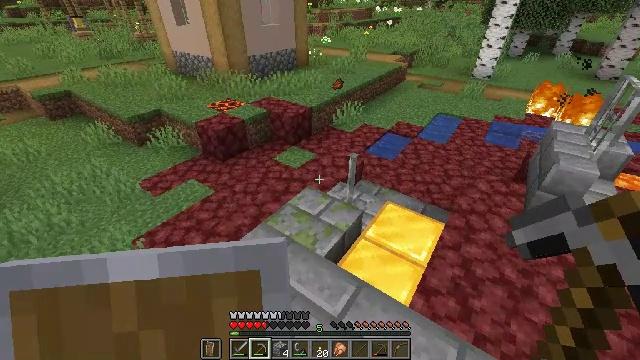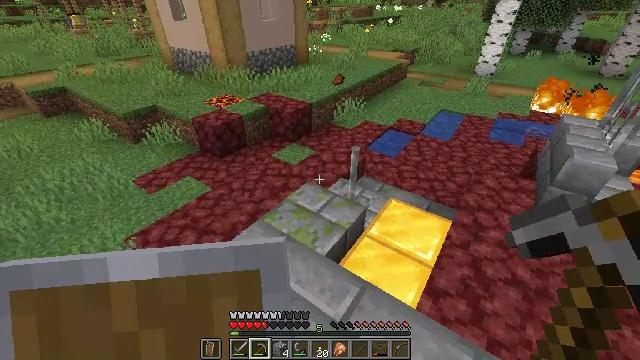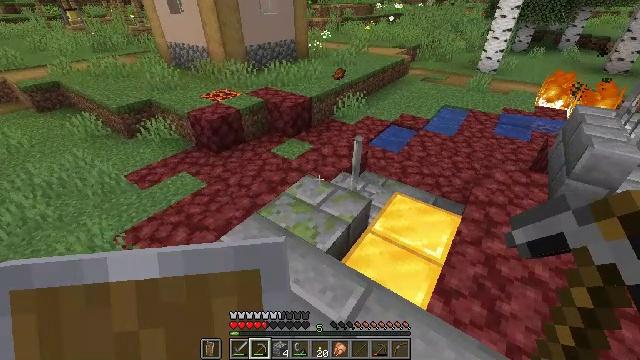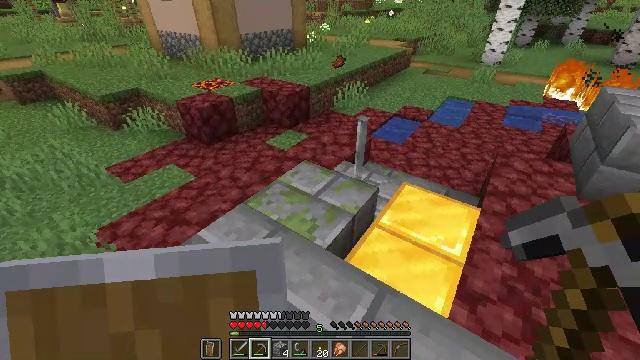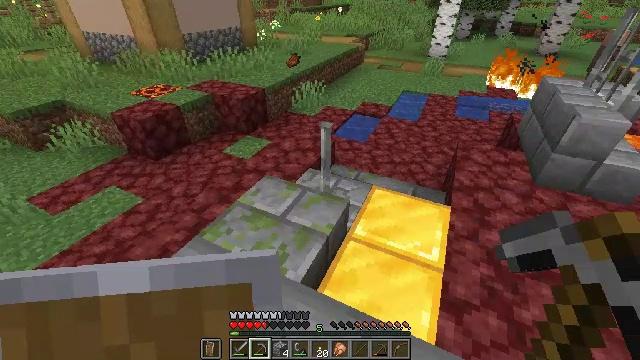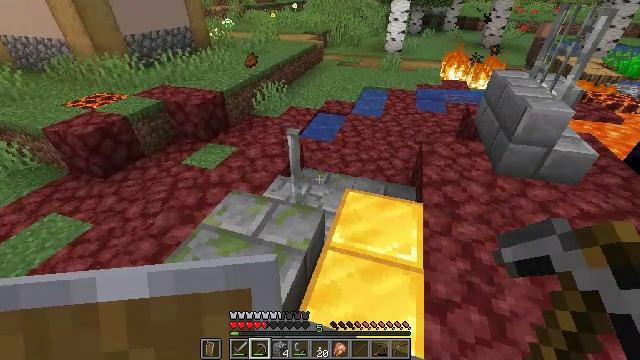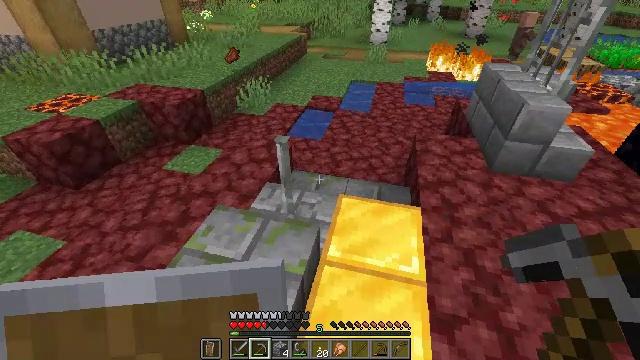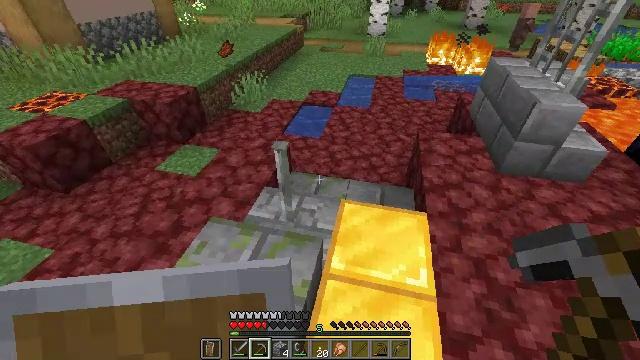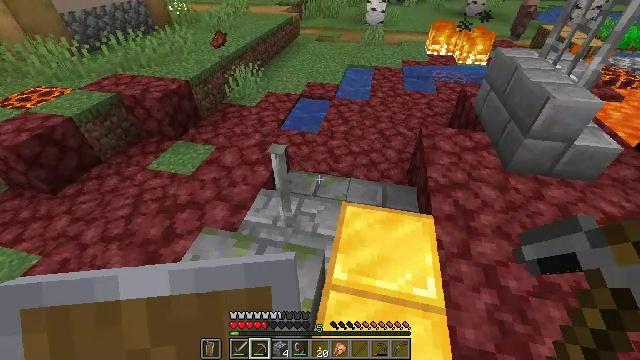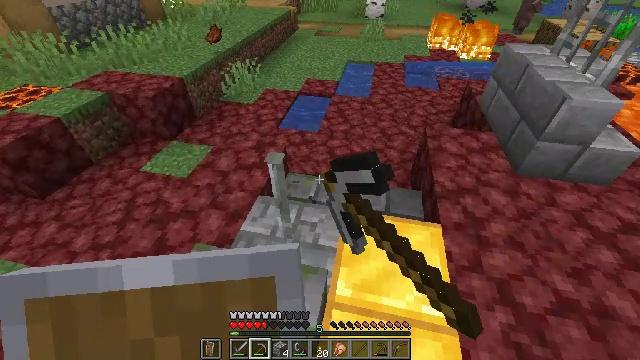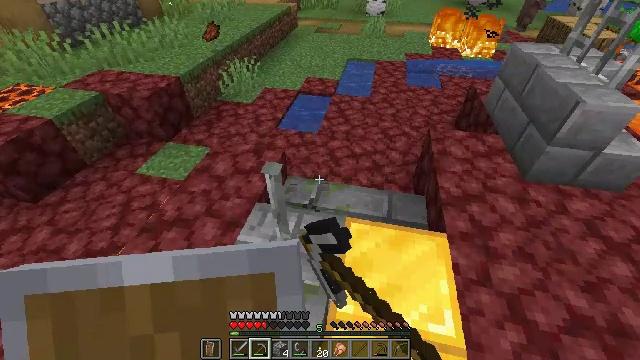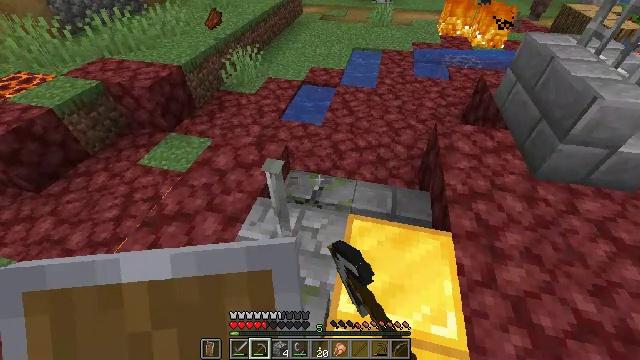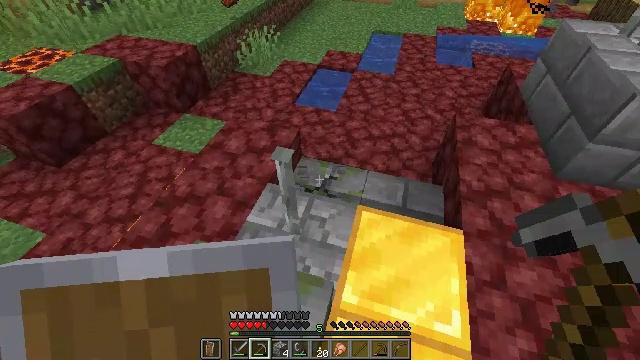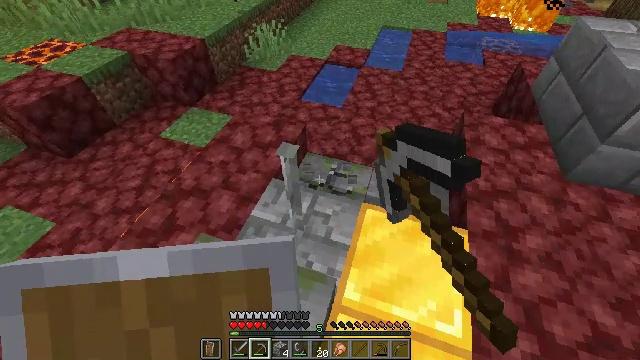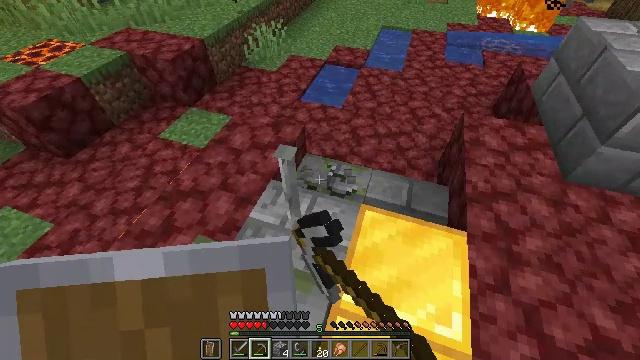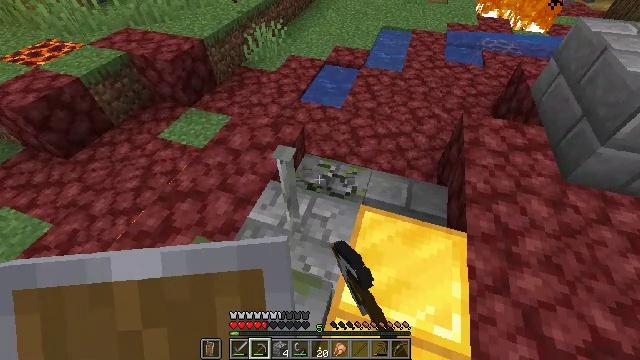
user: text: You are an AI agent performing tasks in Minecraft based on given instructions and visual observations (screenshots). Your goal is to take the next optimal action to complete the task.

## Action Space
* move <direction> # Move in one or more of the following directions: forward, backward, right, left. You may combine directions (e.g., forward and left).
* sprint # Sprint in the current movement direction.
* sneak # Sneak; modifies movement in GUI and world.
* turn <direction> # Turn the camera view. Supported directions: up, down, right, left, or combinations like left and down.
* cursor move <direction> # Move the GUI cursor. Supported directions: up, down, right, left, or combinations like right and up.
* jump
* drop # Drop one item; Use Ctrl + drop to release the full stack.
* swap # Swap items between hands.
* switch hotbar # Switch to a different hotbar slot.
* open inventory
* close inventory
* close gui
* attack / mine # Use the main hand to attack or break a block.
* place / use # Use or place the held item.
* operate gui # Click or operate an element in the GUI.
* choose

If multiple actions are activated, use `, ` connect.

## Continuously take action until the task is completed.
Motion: motion action
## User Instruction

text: Collect mossy stone brick slab for building.
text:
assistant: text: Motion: move forward
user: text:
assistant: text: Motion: move forward
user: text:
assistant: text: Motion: move forward
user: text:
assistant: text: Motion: move forward, turn right
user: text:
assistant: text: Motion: move forward, turn right
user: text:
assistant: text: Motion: move forward, turn right and down
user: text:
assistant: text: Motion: move forward, turn down
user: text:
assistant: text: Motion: move forward, turn down, attack / mine
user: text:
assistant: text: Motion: move forward, turn down, attack / mine
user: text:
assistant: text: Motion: attack / mine
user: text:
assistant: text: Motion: turn left and down, attack / mine
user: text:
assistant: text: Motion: turn left and down, attack / mine
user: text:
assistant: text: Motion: turn left, attack / mine
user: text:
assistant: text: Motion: attack / mine
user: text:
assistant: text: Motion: attack / mine
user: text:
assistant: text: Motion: attack / mine
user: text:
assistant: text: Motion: attack / mine
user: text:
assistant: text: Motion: attack / mine
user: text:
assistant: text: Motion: turn left, attack / mine
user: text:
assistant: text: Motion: turn left, attack / mine
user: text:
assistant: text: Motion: turn left, attack / mine
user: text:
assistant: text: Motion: turn left, attack / mine
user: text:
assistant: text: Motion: turn left, attack / mine
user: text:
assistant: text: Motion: attack / mine
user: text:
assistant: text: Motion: attack / mine